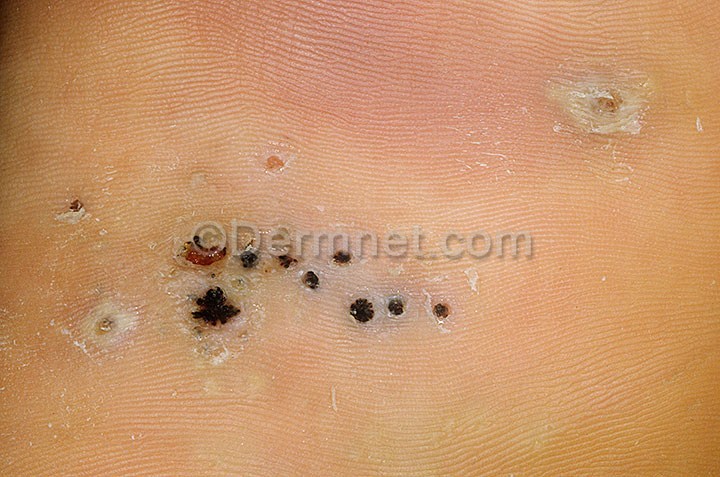
Disease: Warts Molluscum and other Viral Infections